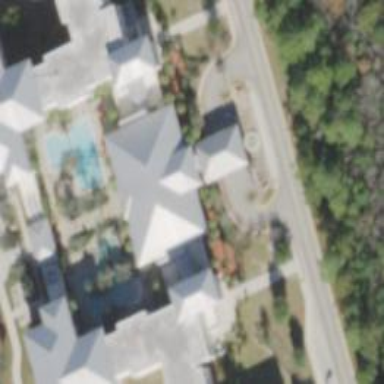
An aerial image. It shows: Dormitory building.